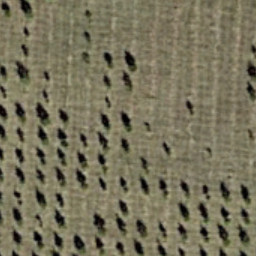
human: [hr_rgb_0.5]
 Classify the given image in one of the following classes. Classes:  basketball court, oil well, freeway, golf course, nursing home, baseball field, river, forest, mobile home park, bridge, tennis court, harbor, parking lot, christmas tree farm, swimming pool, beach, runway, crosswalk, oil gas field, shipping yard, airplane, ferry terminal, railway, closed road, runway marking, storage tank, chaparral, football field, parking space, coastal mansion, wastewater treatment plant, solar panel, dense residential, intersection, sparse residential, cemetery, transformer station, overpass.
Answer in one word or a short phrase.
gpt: christmas tree farm